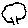
Label: tree